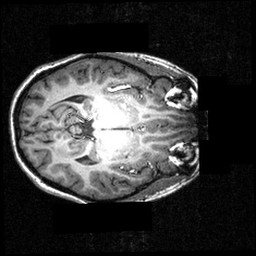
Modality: T1w
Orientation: axial
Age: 23
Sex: female
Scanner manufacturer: siemens
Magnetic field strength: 3.951 T
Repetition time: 1.5 s
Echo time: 0.00335 s